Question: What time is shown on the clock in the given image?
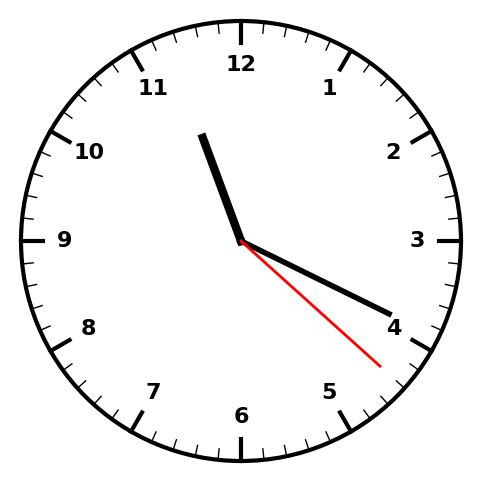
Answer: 11:19:22